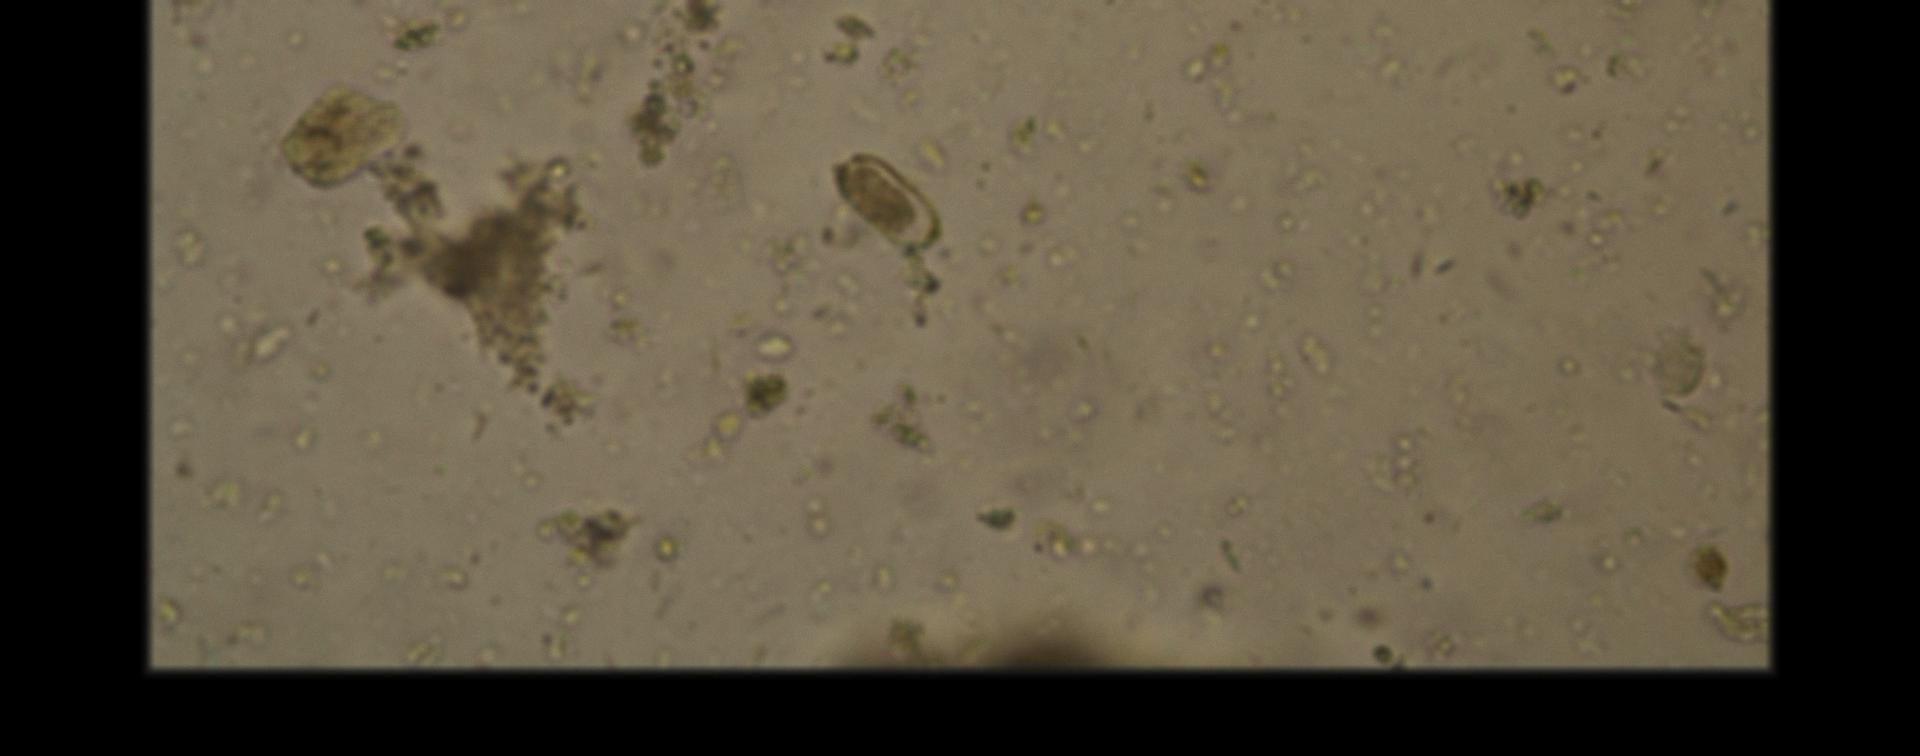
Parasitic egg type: Capillaria philippinensis